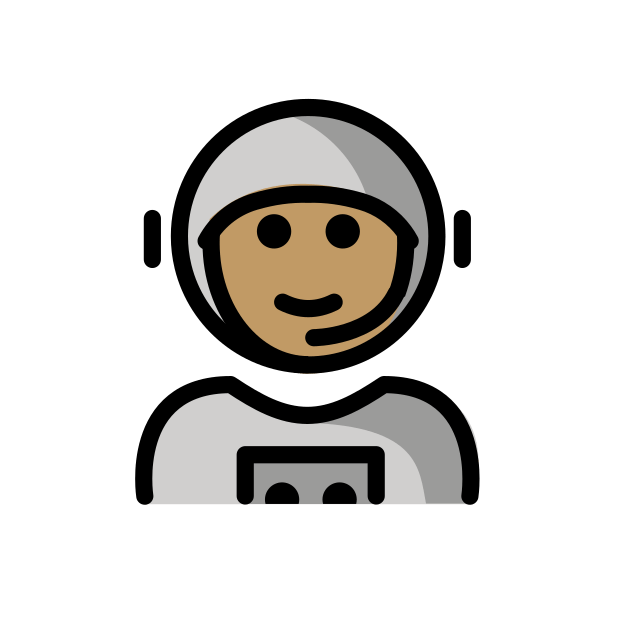
astronaut: medium skin tone